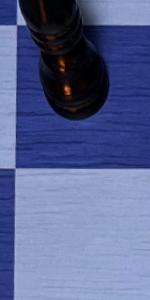
Label: Empty